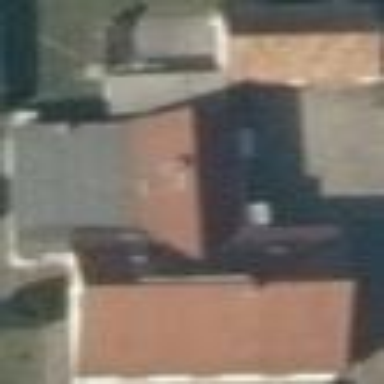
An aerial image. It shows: Residential building.